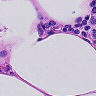
Metastatic tissue present: no